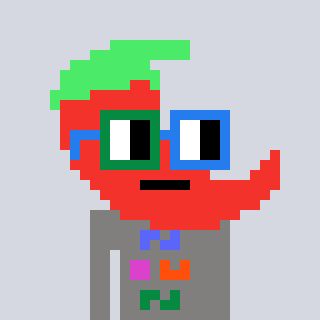
a pixel art character with square green and blue glasses, a chilli-shaped head and a bluegrey-colored body on a cool background